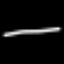
Label: line